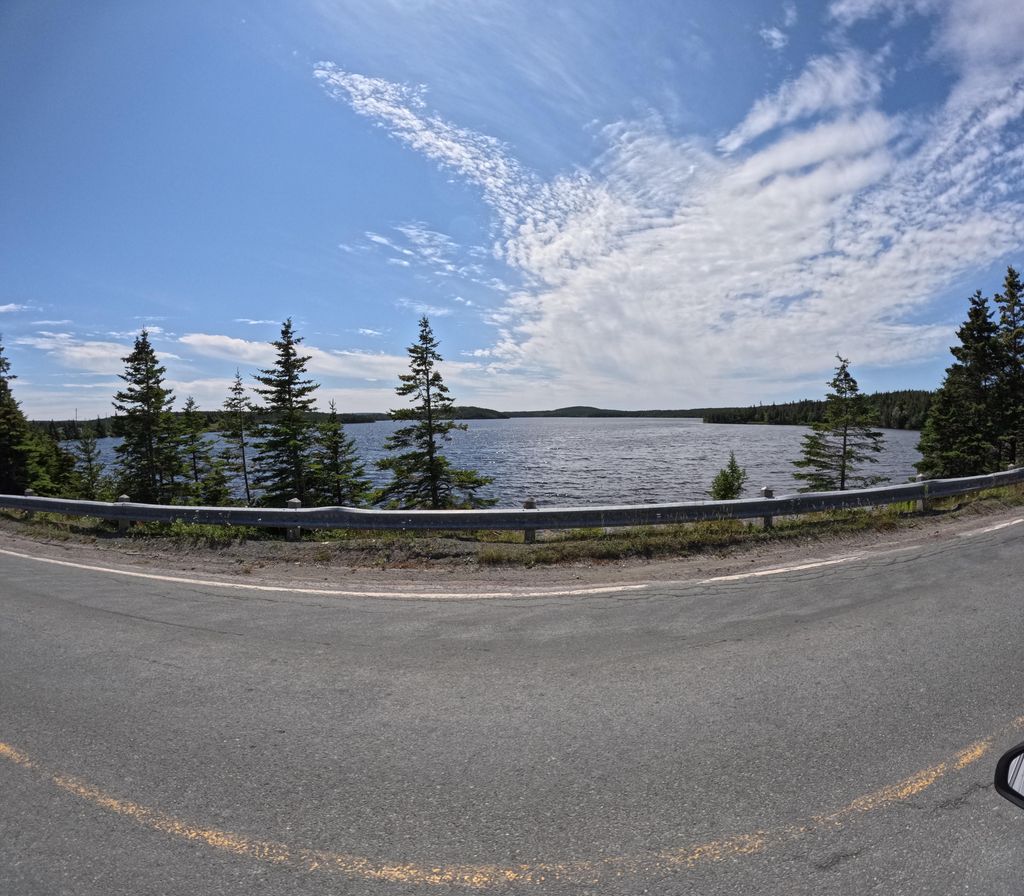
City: st_johns